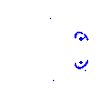
Particle: kaon